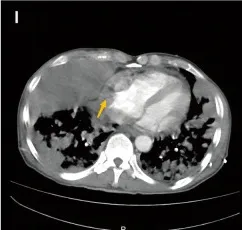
Histological endomyocardial biopsy specimen of the right atrium and lung rapid deterioration of Case1. Recurrent bloody pleural effusion one month after hospitalization. The arrow indicates progressive RA mass.
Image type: radiology (ct)